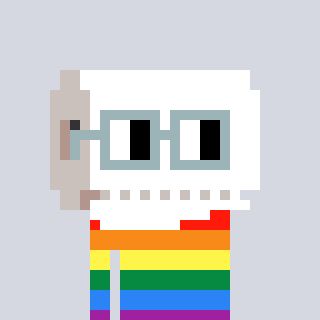
a pixel art character with square dark gray glasses, a toiletpaper-full-shaped head and a grayscale-colored body on a cool background